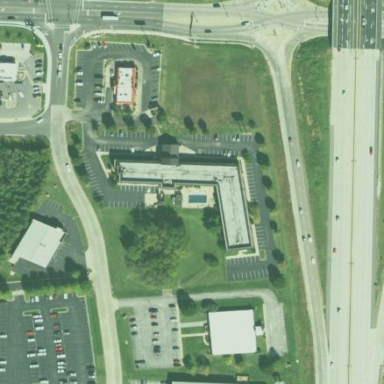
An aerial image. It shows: Hotel building.